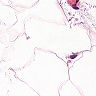
Metastatic tissue present: no